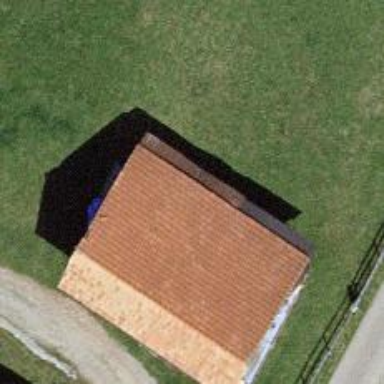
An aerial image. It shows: Shed building.